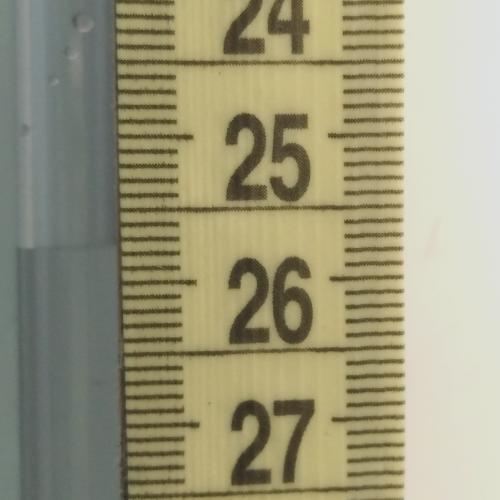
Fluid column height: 25.7 cm